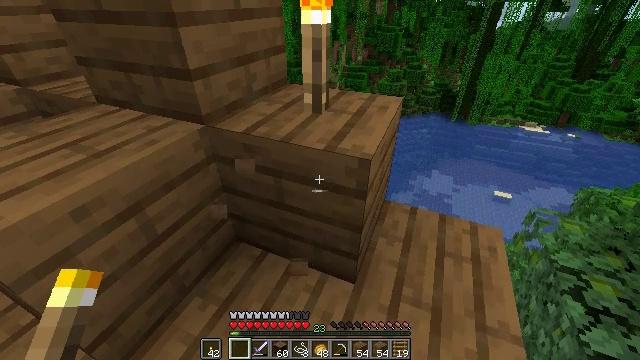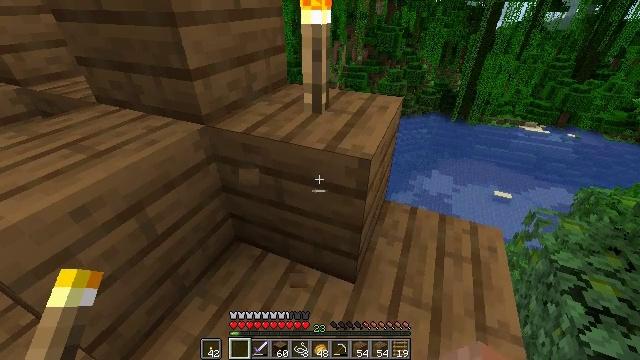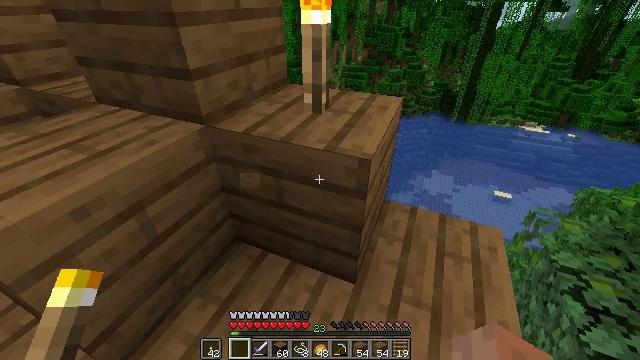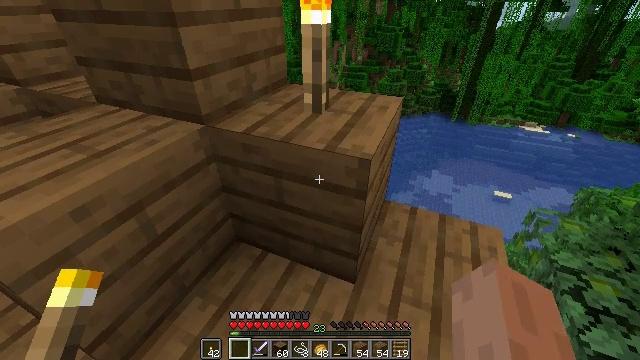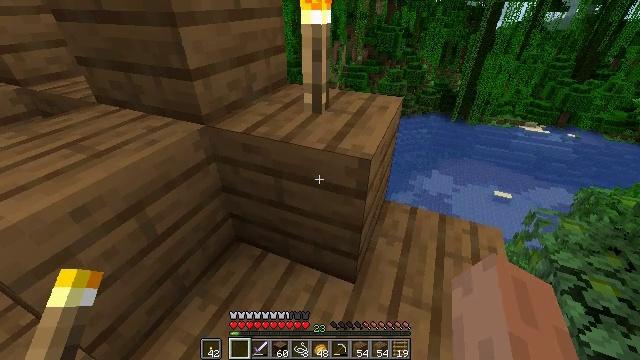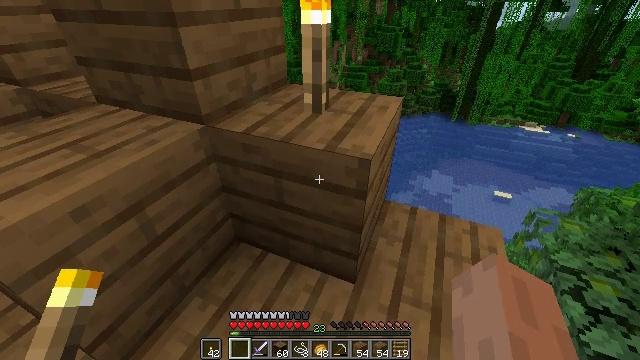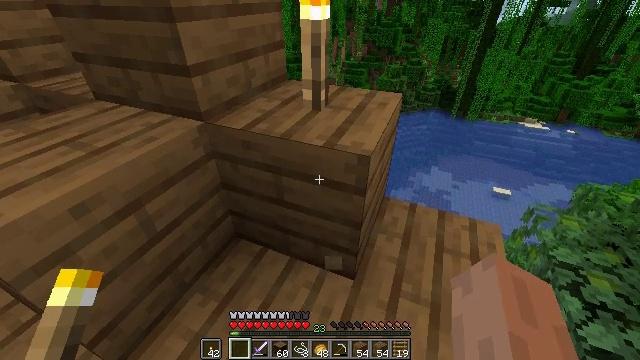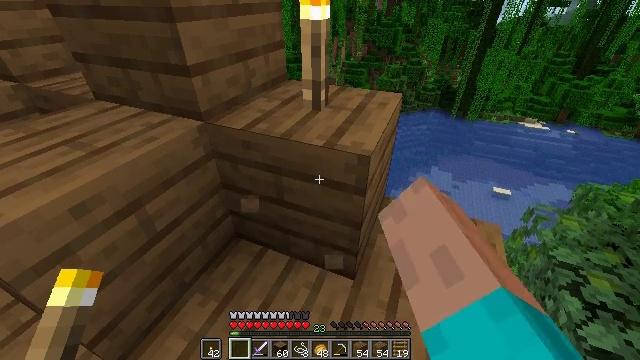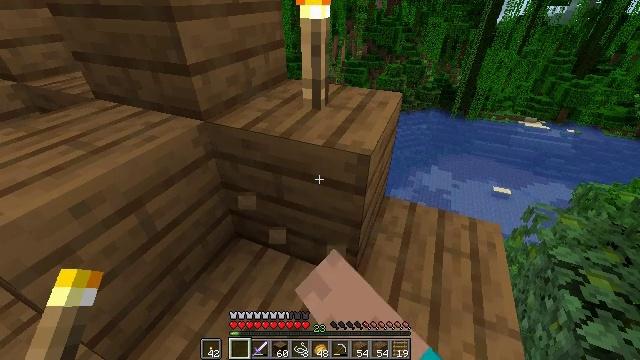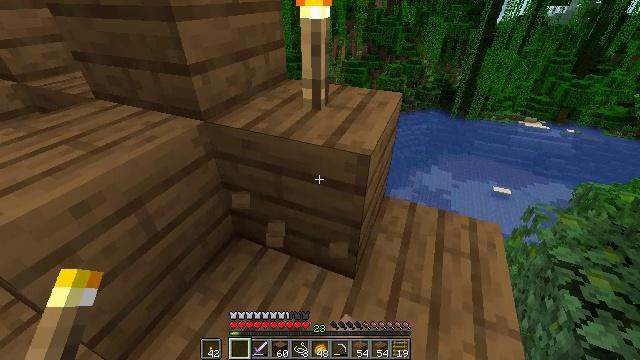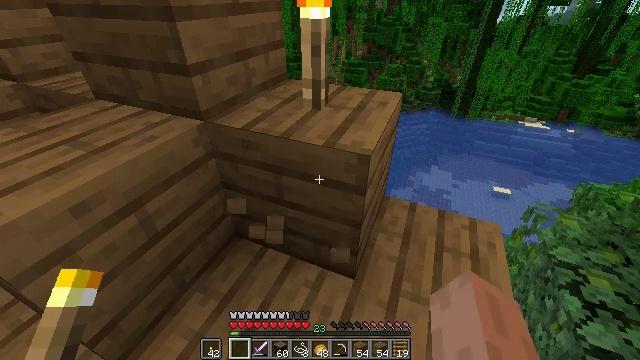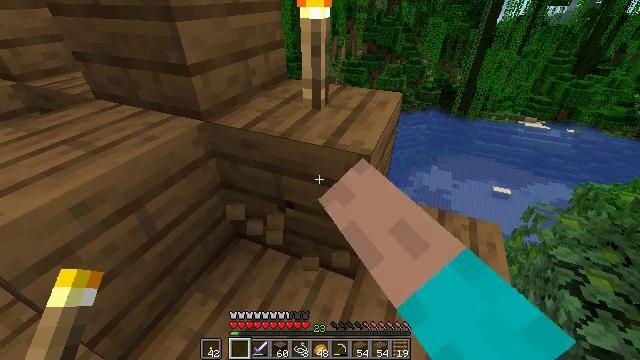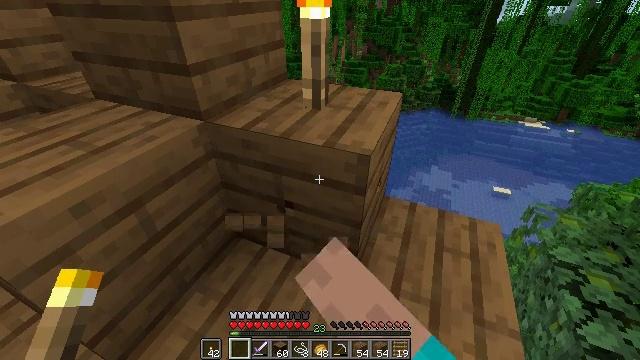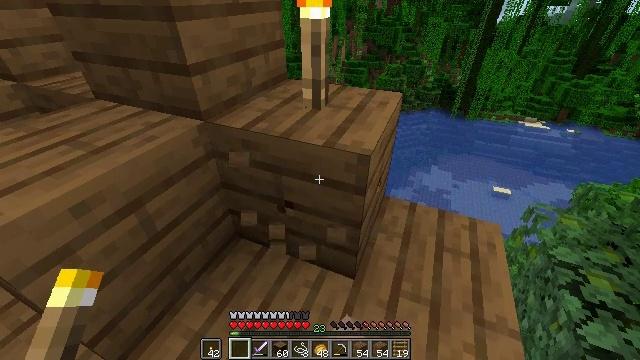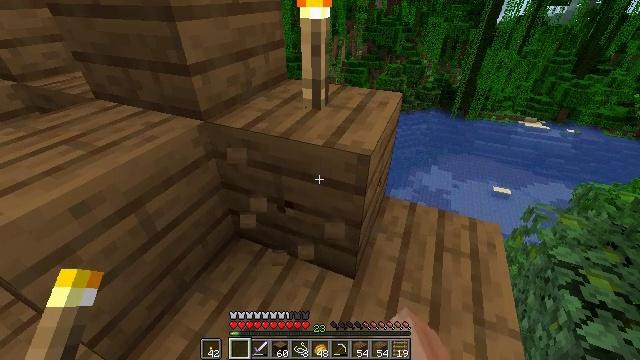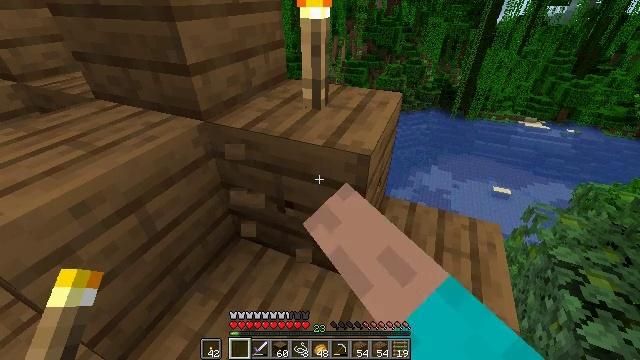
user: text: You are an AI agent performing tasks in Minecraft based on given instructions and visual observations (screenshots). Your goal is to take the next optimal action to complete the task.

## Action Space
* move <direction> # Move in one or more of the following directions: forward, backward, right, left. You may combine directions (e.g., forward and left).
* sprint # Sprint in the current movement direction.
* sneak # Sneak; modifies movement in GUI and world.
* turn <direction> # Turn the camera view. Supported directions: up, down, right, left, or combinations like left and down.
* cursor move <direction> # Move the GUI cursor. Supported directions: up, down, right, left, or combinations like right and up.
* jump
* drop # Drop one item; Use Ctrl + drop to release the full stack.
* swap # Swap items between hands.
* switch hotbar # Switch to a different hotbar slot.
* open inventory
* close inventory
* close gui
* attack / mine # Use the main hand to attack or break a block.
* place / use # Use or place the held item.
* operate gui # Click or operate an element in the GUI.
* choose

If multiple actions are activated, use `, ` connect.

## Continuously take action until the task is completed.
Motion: motion action
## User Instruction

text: Collect spruce planks from an old building.
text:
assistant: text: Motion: no_op
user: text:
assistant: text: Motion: no_op
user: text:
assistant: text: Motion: no_op
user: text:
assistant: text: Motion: no_op
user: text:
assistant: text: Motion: no_op
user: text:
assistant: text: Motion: attack / mine
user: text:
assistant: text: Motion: attack / mine
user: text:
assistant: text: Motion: attack / mine
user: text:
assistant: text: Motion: attack / mine
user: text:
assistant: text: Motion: attack / mine
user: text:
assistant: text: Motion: attack / mine
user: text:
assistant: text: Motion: attack / mine
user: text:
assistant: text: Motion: attack / mine
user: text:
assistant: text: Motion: attack / mine
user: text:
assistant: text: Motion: attack / mine
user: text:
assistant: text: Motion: attack / mine
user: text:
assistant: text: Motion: attack / mine
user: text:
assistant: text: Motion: attack / mine
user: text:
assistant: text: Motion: attack / mine
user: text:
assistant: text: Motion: attack / mine
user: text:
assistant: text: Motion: attack / mine
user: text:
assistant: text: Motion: attack / mine
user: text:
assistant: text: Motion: attack / mine
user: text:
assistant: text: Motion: attack / mine
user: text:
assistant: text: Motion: attack / mine
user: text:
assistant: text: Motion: attack / mine
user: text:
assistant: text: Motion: attack / mine
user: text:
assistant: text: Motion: attack / mine
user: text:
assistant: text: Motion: attack / mine
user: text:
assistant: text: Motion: attack / mine